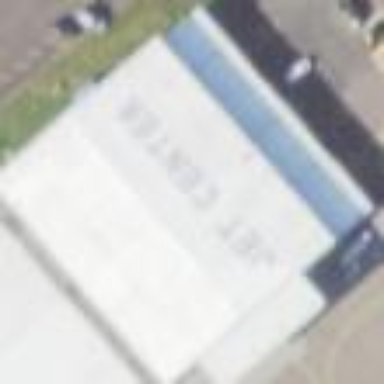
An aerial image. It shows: Hangar building at airport.